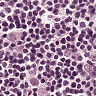
Metastatic tissue present: yes